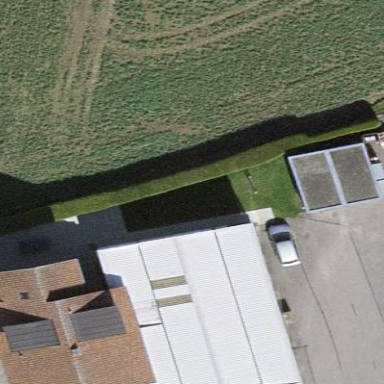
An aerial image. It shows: Hardware shop inside building.